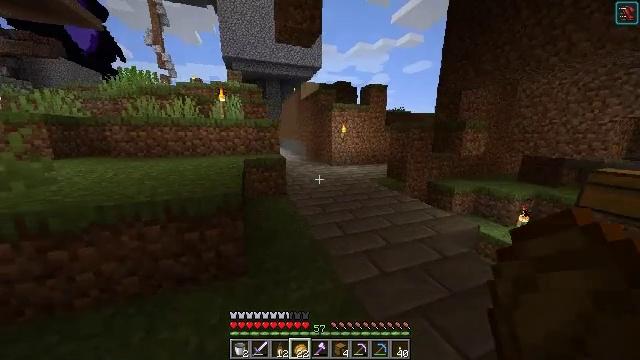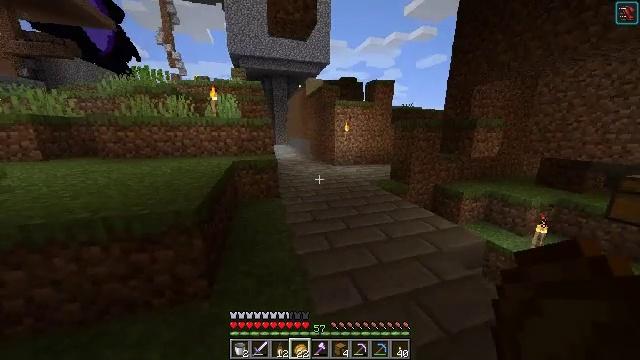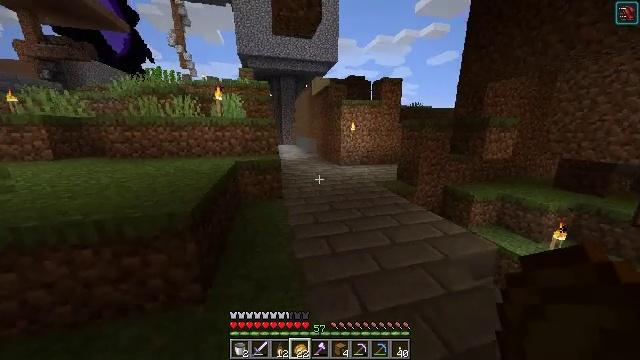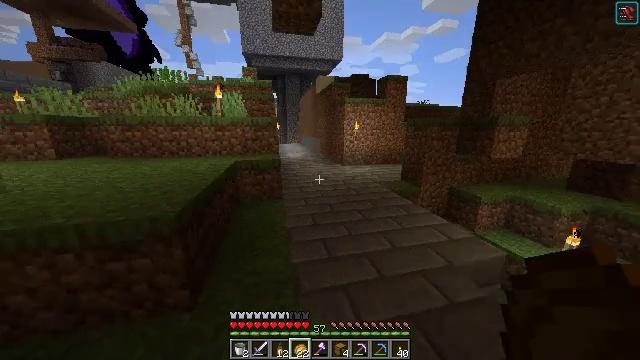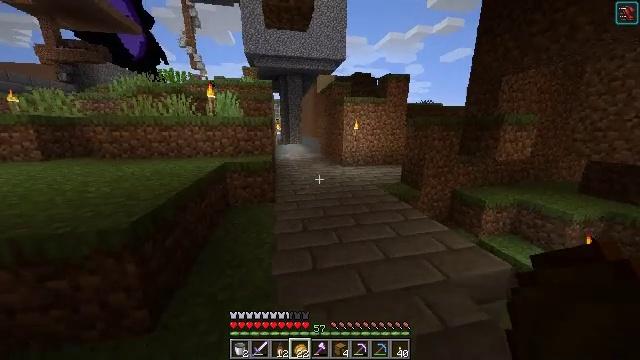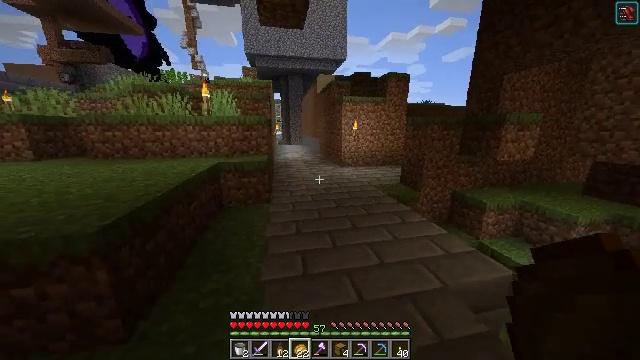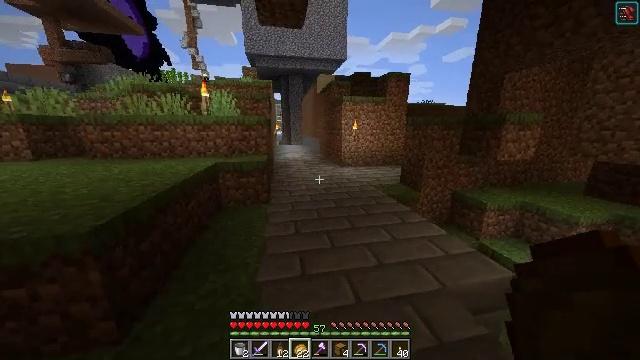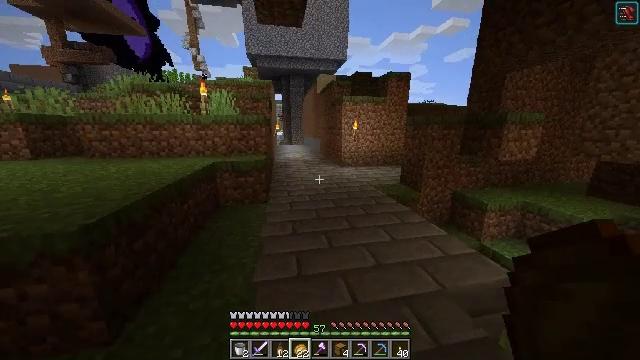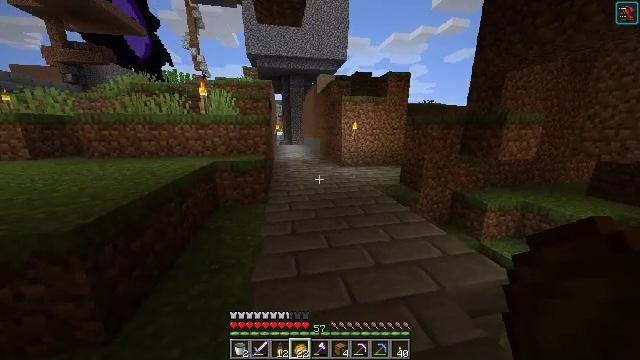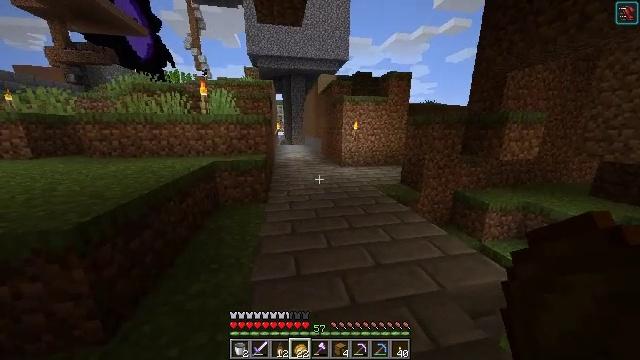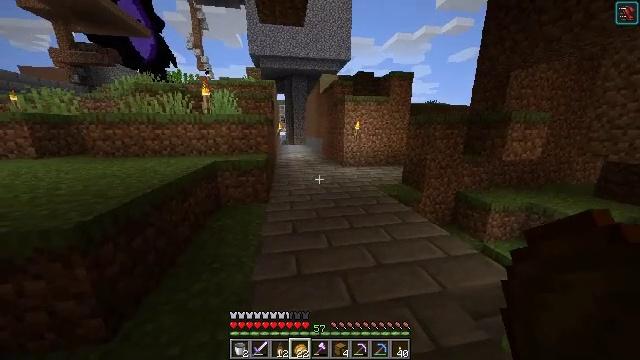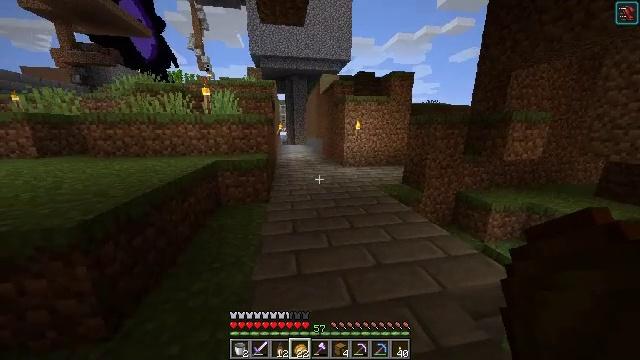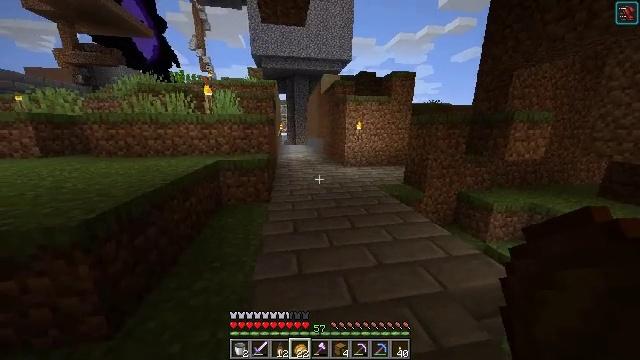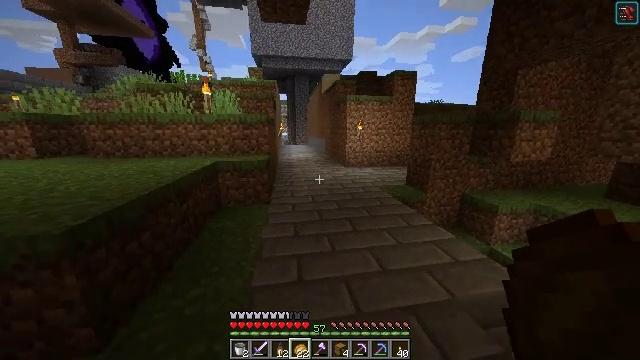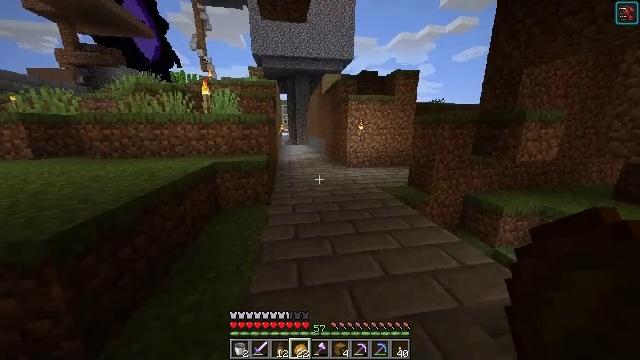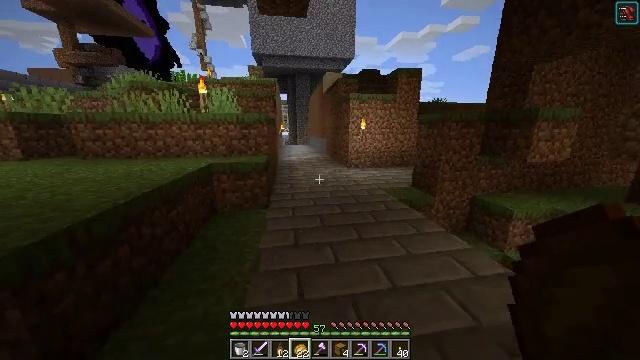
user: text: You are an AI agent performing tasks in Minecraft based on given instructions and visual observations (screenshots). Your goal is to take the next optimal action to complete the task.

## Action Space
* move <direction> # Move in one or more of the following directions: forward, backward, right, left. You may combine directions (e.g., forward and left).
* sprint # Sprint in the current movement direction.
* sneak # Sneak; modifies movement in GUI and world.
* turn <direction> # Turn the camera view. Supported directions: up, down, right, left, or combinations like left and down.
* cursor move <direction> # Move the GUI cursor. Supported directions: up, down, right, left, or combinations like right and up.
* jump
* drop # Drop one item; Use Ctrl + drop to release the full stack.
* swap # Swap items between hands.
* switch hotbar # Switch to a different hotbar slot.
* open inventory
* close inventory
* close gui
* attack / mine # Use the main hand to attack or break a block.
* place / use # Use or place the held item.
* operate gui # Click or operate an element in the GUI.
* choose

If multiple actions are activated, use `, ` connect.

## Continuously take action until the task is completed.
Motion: motion action
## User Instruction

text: Attack the dropper to dismantle it.
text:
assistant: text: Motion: move forward and move right, turn left
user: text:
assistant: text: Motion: move forward and move right, turn left
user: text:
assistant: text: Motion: move forward and move right, turn left
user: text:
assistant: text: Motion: turn left
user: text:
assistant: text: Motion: no_op
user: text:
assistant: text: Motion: no_op
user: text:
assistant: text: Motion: no_op
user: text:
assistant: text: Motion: no_op
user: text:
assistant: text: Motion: no_op
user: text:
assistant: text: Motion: no_op
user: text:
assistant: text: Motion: no_op
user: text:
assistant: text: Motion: no_op
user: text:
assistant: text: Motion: move forward
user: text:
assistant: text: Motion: move forward
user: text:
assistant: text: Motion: no_op
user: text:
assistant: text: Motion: move forward
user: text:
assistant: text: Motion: move forward
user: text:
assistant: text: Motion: move forward
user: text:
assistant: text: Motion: move forward
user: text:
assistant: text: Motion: no_op
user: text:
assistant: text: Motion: no_op
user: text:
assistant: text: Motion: no_op
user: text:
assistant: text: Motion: no_op
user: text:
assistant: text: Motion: no_op
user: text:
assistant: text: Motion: no_op
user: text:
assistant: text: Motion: no_op
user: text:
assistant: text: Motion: no_op
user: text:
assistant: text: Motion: no_op
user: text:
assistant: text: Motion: no_op
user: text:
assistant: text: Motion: no_op